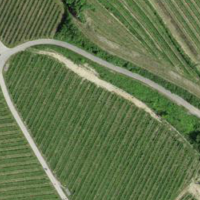
EUNIS habitat code: 40
Species observed at this site:
Potentilla recta